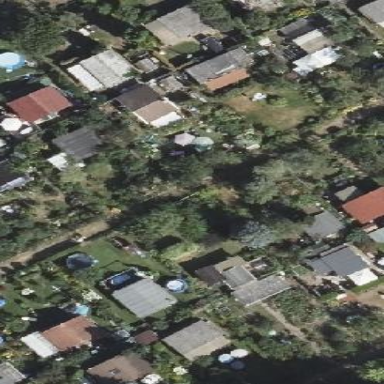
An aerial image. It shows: Plot in the allotments.